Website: home-depot
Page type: customer-info-address
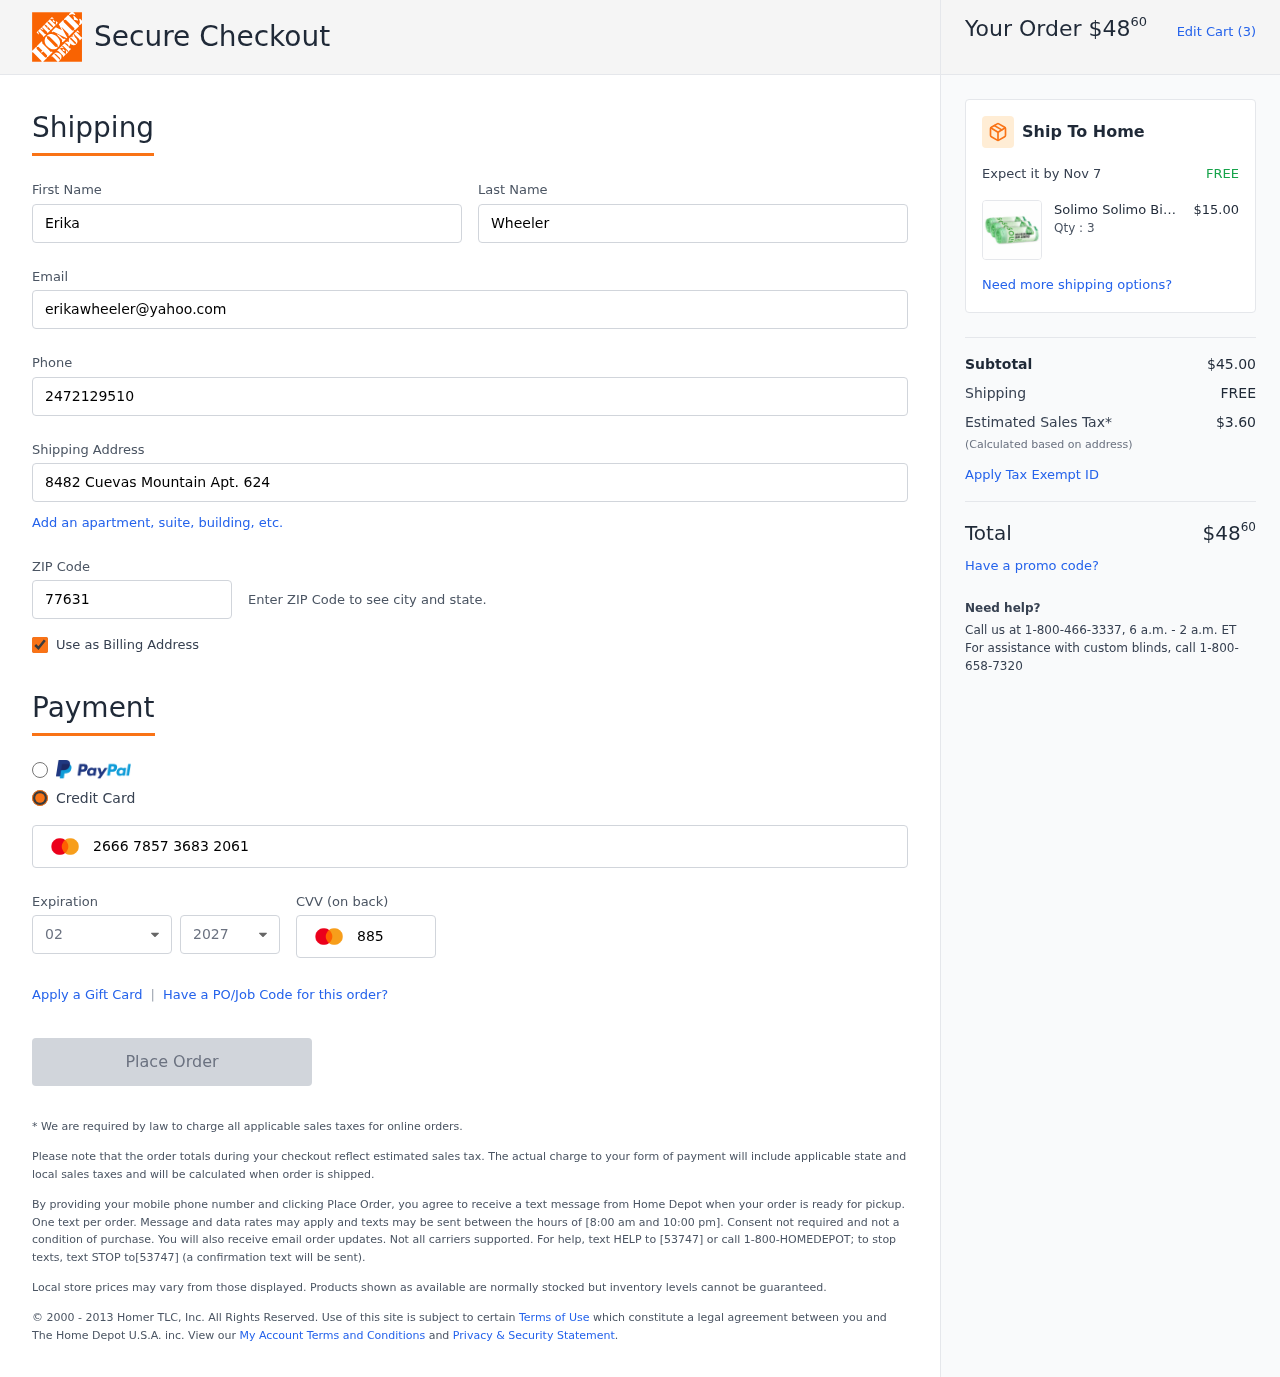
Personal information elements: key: PII_CARD_CVV
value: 885
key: PII_CARD_EXPIRY_MONTH
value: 02
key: PII_CARD_EXPIRY_YEAR
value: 27
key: PII_CARD_NUMBER
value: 2666 7857 3683 2061
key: PII_EMAIL
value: erikawheeler@yahoo.com
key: PII_FIRSTNAME
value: Erika
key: PII_LASTNAME
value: Wheeler
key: PII_PHONE
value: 2472129510
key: PII_POSTCODE
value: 77631
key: PII_STREET
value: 8482 Cuevas Mountain Apt. 624
Product elements: key: PRODUCT1_BRAND
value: Solimo
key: PRODUCT1_NAME
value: Solimo Bio degradable bin liner 6L, 50 pieces per pack - Pack of 3
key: PRODUCT1_PRICE
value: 15
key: PRODUCT1_QUANTITY
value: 3
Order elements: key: ORDER_TOTAL
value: $4860
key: ORDER_NUM_ITEMS
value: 3
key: ORDER_DELIVERY_DATE
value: Nov 7
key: ORDER_SUBTOTAL
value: $45.00
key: ORDER_SHIPPING_COST
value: FREE
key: ORDER_TAX
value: $3.60